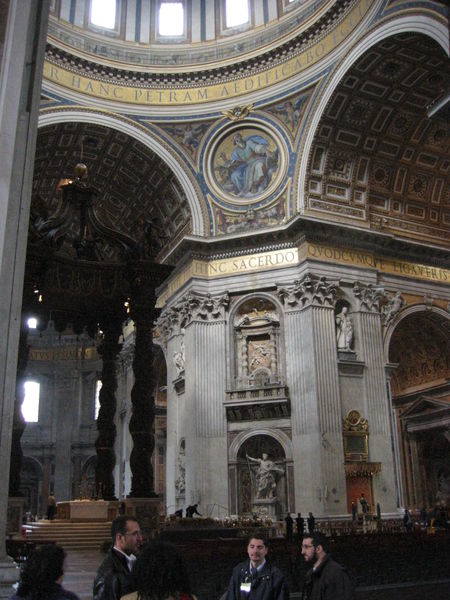
Titel: Petersdom in Rom (San Pietro)
Künstler: Donato Bramante
Standort: Rom, S. Pietro (EU - I - Latium)
Schlagwörter: gemälde, menschen, fenster, licht, männer, pfeiler, stuhl, säule, bart, barock, bild, innenraum, kirche, figur, gold, decke, personen, gotik, rund, tondo, skulptur, statue, schrift, bilder, bogen, pilaster, figuren, kuppel, treppe, gestühl, detail, ornamente, lciht, innenansicht, stufen, foto, gewölbe, dom, altar, rom, kirchenschiff, gotisch, eckpfeiler, baldachin, kassetten, kassettendecke, heilige, fresko, fotographie, pagode, kirsche, petersdom, sankt peter, tonnengewölbe, wölbung, latein, vierung, lateinisch, touristen, st. peter, apostel, bernini, hanc, protzig, latien, petram, korintisches kapitell, kathedrale